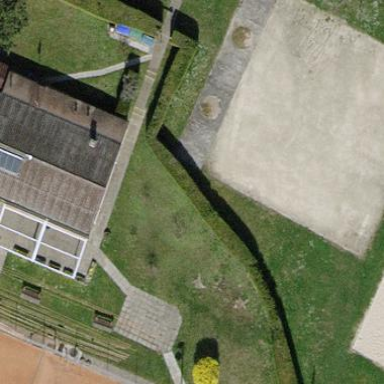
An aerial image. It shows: Shot put athletics pitch.